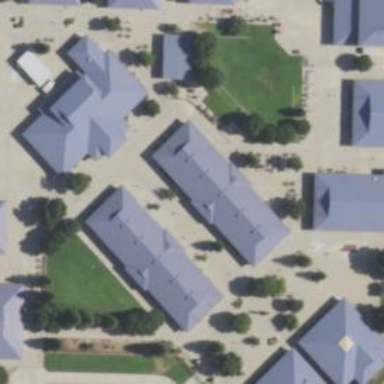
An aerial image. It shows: School building.